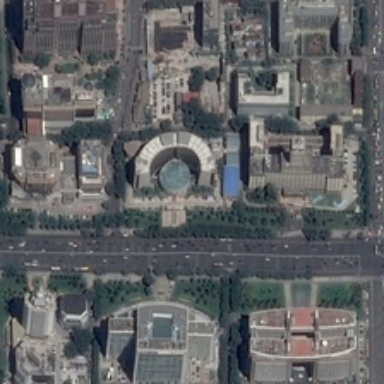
The trade area is divided into four parts by the road .